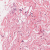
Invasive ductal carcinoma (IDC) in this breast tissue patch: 0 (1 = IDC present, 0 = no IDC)